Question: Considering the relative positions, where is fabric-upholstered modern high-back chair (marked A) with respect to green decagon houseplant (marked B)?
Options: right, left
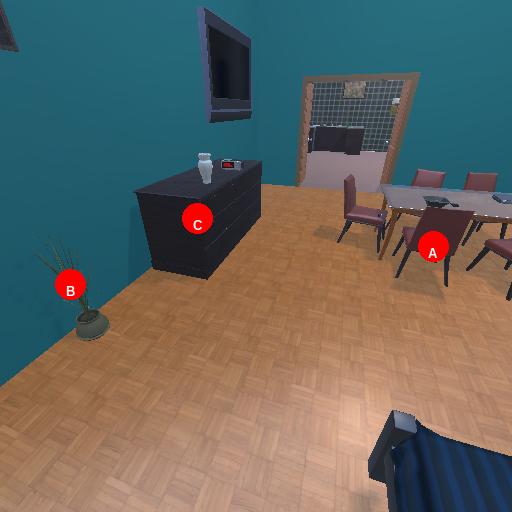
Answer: right